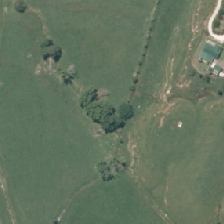
Land cover: high_producing_grassland